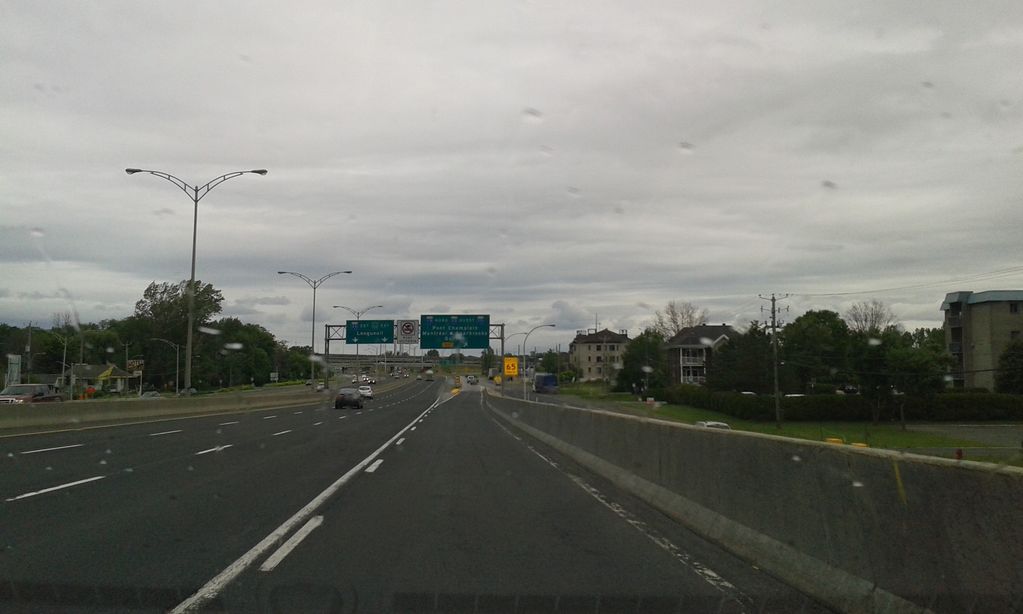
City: montreal